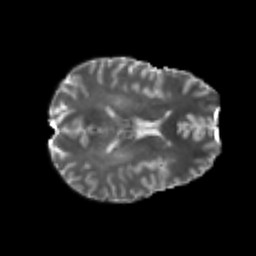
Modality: T2w
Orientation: axial
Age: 27
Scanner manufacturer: philips
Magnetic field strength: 3 T
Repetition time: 8.607 s
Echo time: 0.1268 s